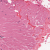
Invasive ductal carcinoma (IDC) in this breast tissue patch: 0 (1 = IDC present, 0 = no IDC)